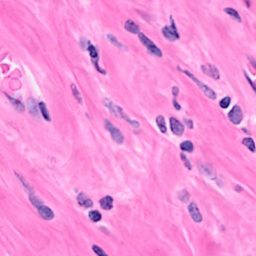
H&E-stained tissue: Breast